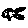
Label: fish